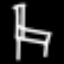
Label: chair